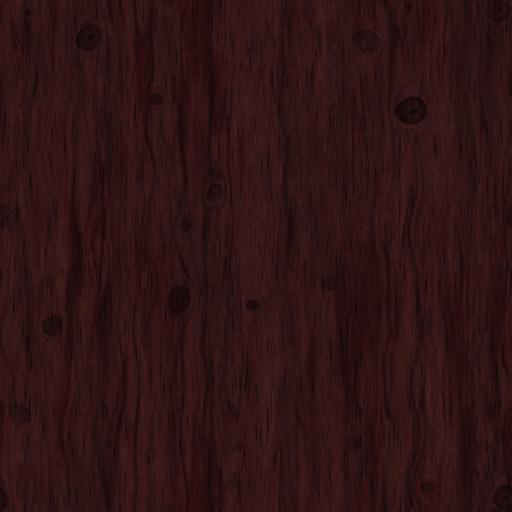
Tags: clean dark flat red smooth wood wooden